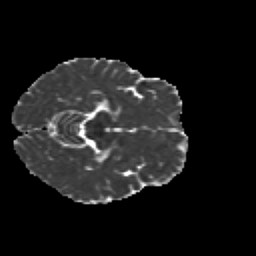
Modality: MD
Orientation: axial
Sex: male
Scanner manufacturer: siemens
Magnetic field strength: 3 T
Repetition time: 5 s
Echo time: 0.071 s